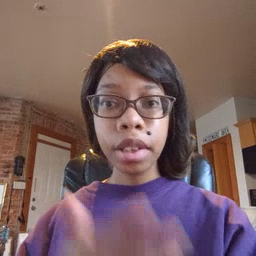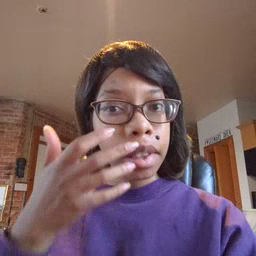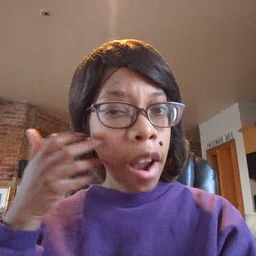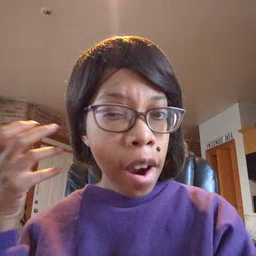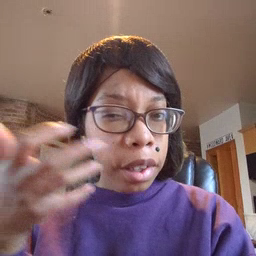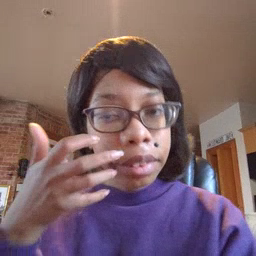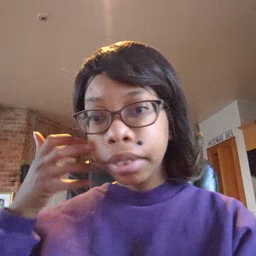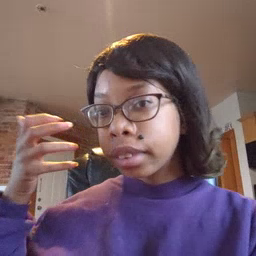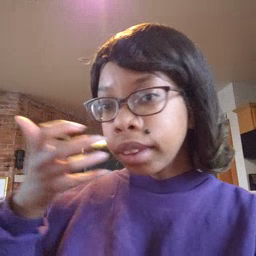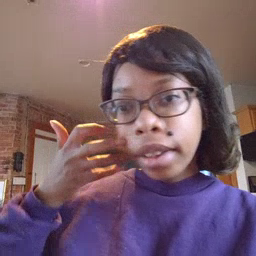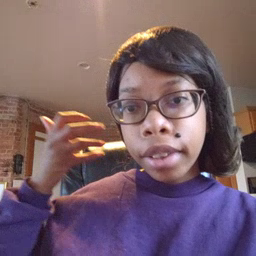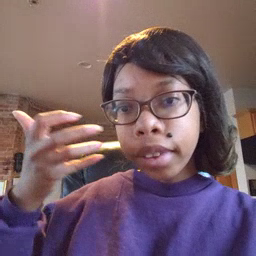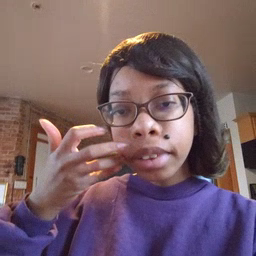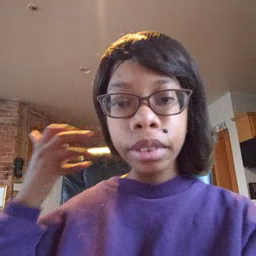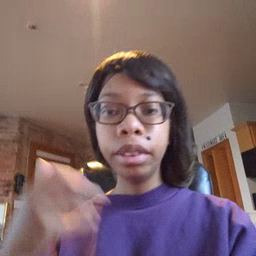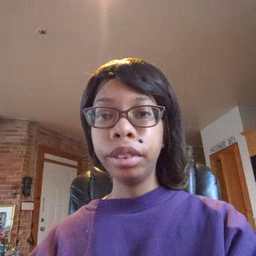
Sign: tiger